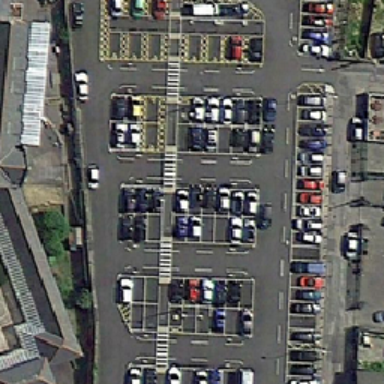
There are many parking lots in the parking lot .